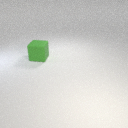
large green rubber cube